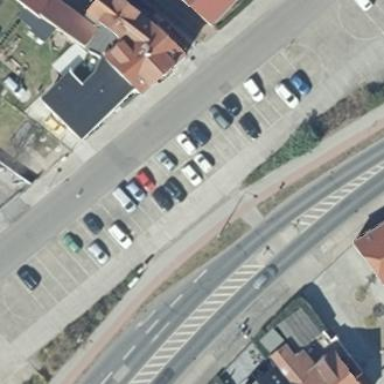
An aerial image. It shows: Parking area with surface.